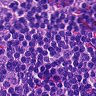
Metastatic tissue present: no